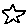
Label: star